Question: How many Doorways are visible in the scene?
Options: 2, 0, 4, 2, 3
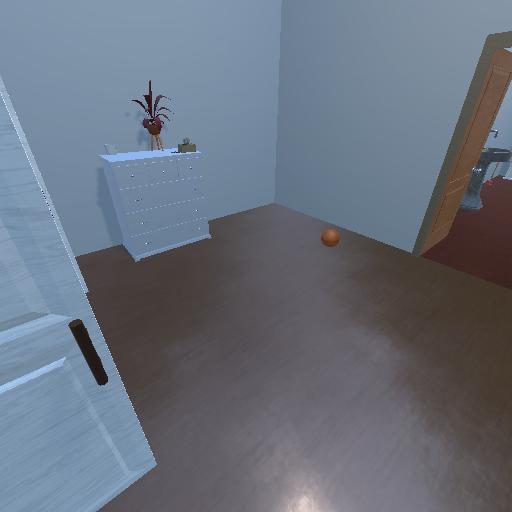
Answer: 2